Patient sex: M
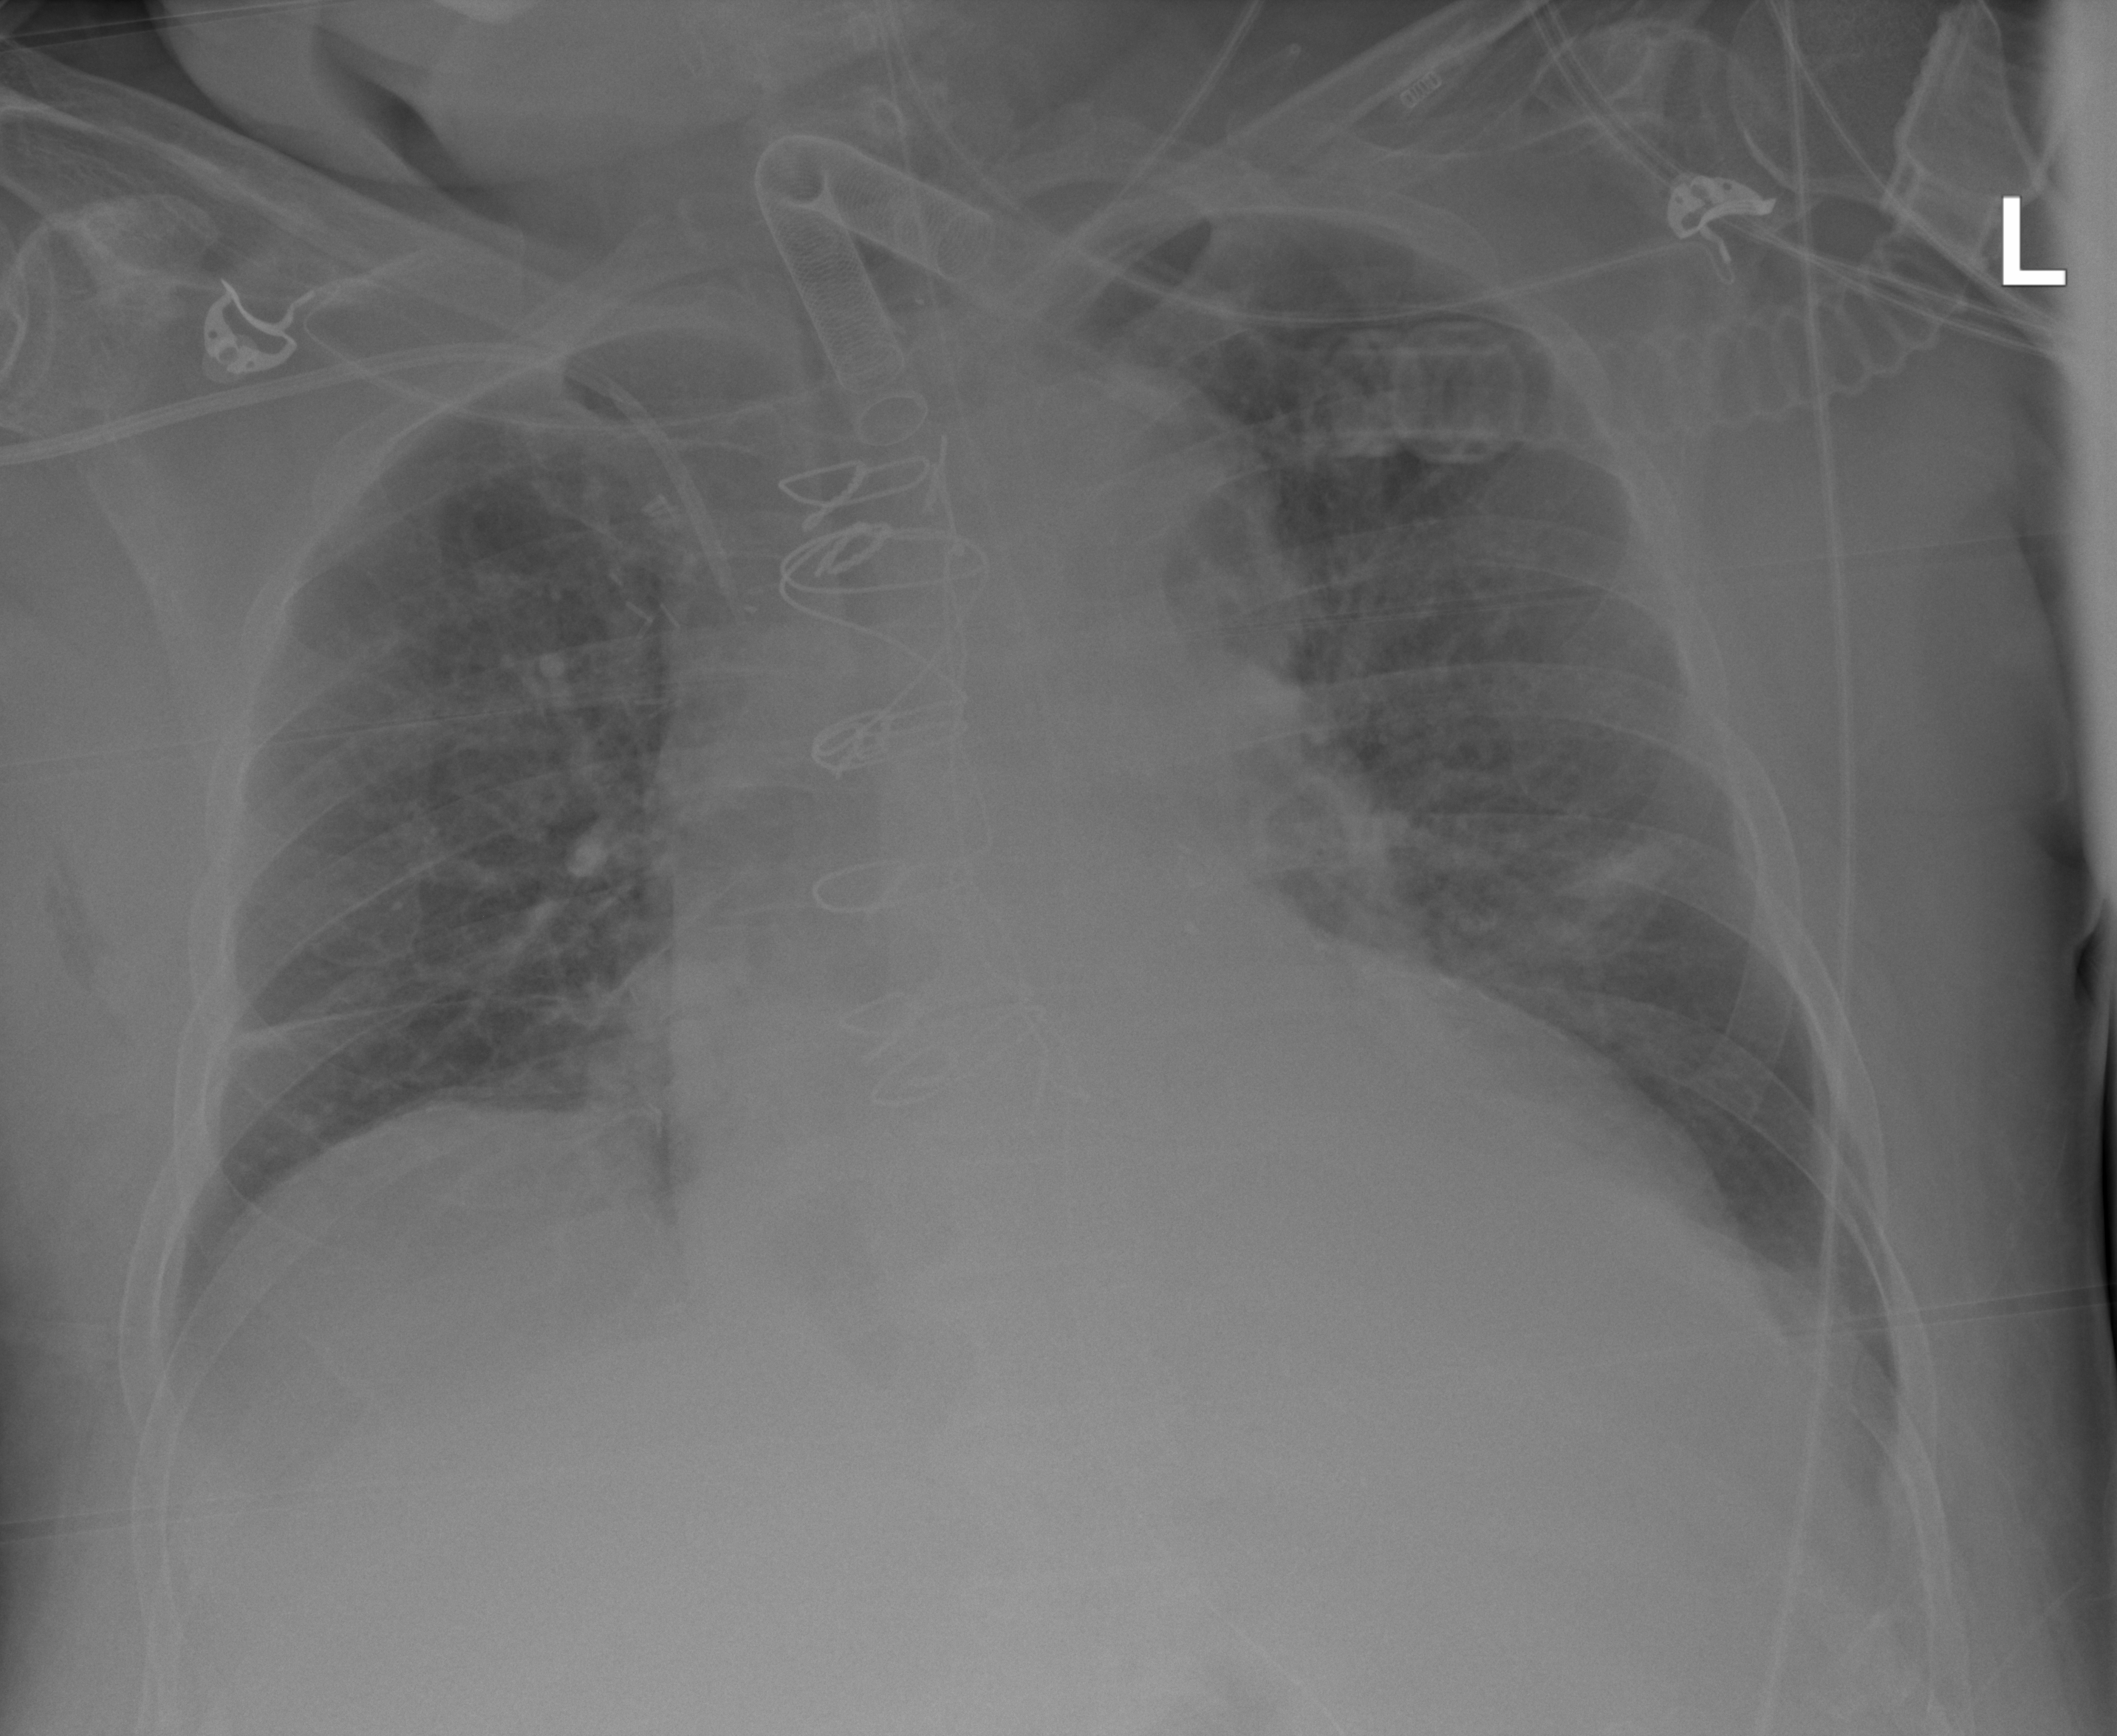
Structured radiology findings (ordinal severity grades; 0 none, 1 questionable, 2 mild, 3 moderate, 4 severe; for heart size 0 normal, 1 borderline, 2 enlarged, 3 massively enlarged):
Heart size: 2
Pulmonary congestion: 2
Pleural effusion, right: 1
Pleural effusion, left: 2
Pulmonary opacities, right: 2
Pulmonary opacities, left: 2
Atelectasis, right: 2
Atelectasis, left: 2